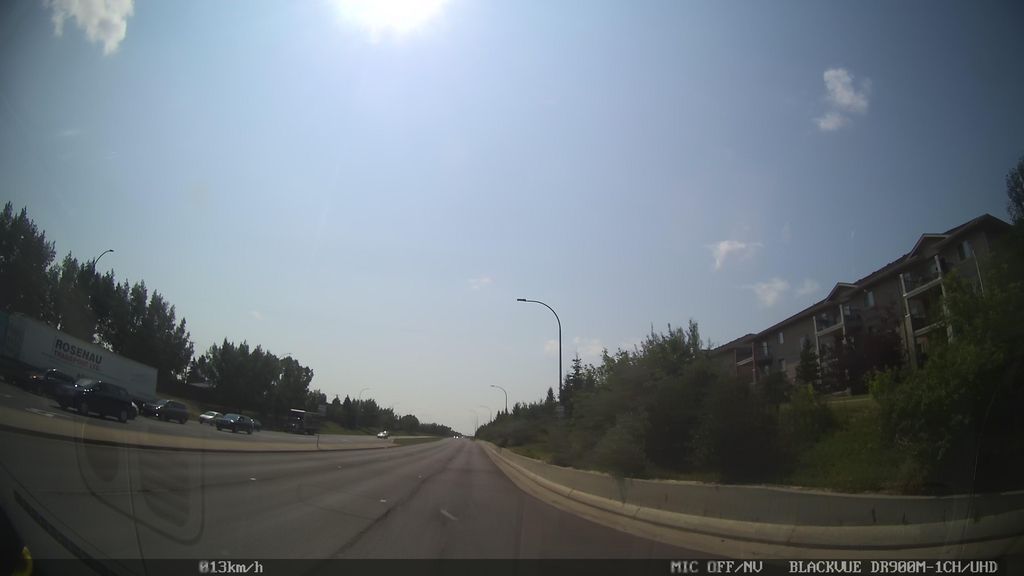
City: edmonton